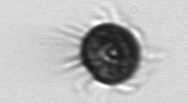
Label: Ciliophora